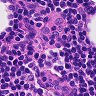
Metastatic tissue present: no